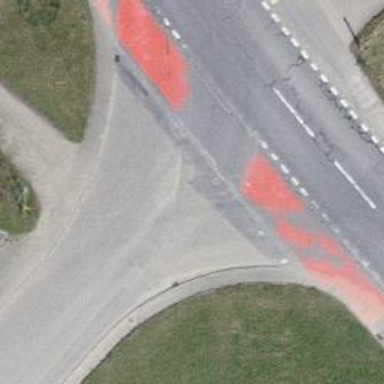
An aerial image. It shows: Marked road crossing featuring surface markings.